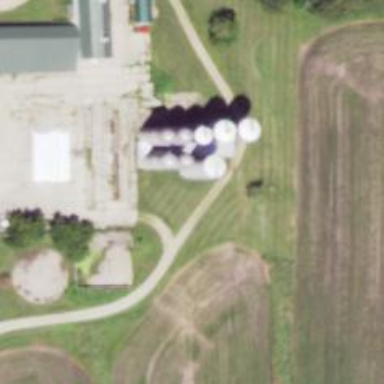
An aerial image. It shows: Silo.